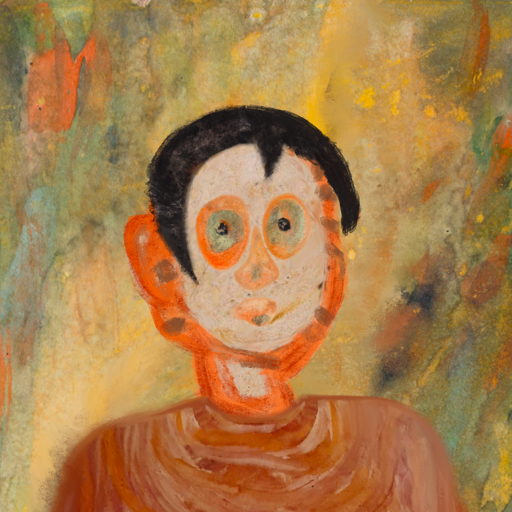
Background: Comrade, Head And Neck Front: Rupkatha, Face Front: Childish, Bust: Pious_Lady, Hair Front: Roy_Bahadur, Head Accessory: Blank, Second Necklace: Blank, Necklace: Blank, Baby: Blank